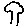
Label: tree